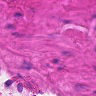
Metastatic tissue present: no